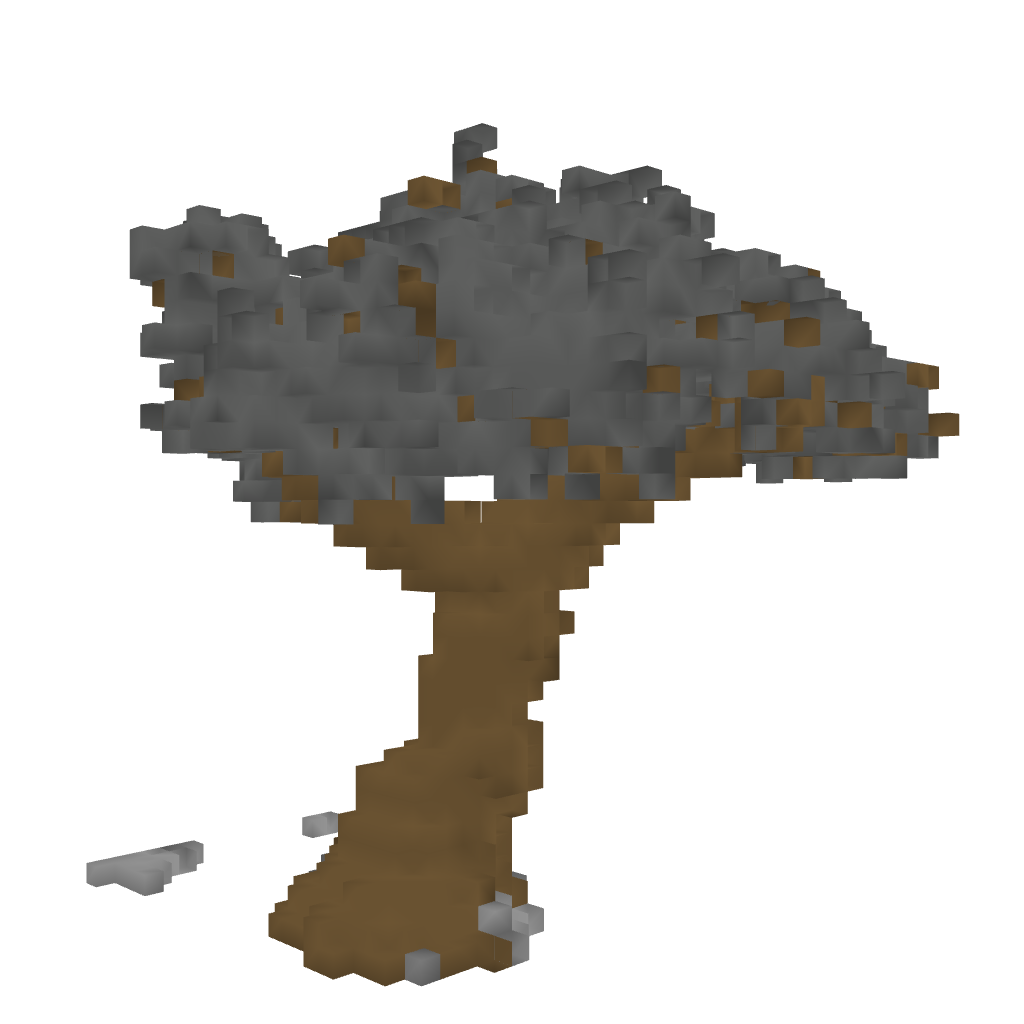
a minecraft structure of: Big tree 2